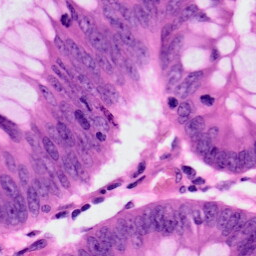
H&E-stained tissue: Colon